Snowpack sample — Loveland Pass, Silver Plume, Colorado, USA (2/11/26, 12:00 PM MST)
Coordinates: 39.663, -105.886
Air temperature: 35 °F
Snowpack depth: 82 cm
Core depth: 40 cm
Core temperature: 23 °F
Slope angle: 13°, slope face: 12°
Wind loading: high
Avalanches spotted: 1
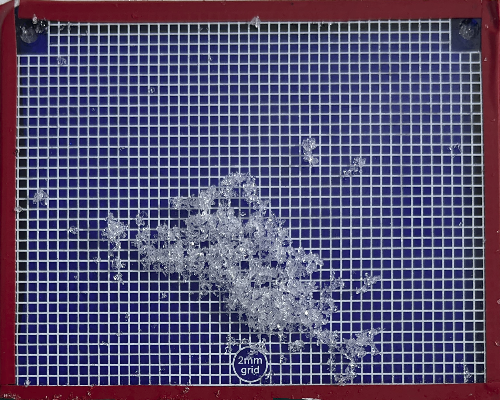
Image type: profile
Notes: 1 small avalanche spotted on the north side of the bowl, lots of wind loading